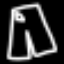
Label: pants